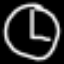
Label: clock